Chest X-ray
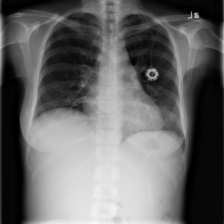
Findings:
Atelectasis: positive
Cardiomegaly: negative
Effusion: negative
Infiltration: negative
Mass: negative
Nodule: negative
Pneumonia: negative
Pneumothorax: negative
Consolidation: negative
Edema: negative
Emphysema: negative
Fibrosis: negative
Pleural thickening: negative
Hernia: negative